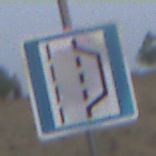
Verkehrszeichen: NothalteUndPannenbucht
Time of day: SunriseSunset
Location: Outdoor (Nature)
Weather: Overcast
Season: NotSpecified
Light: Natural